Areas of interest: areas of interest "Industrial Building"
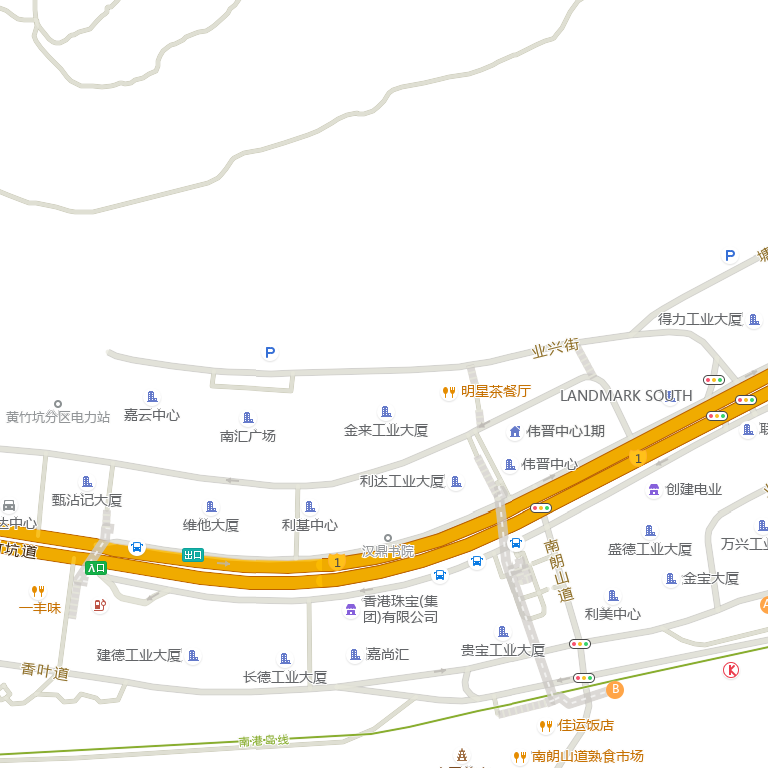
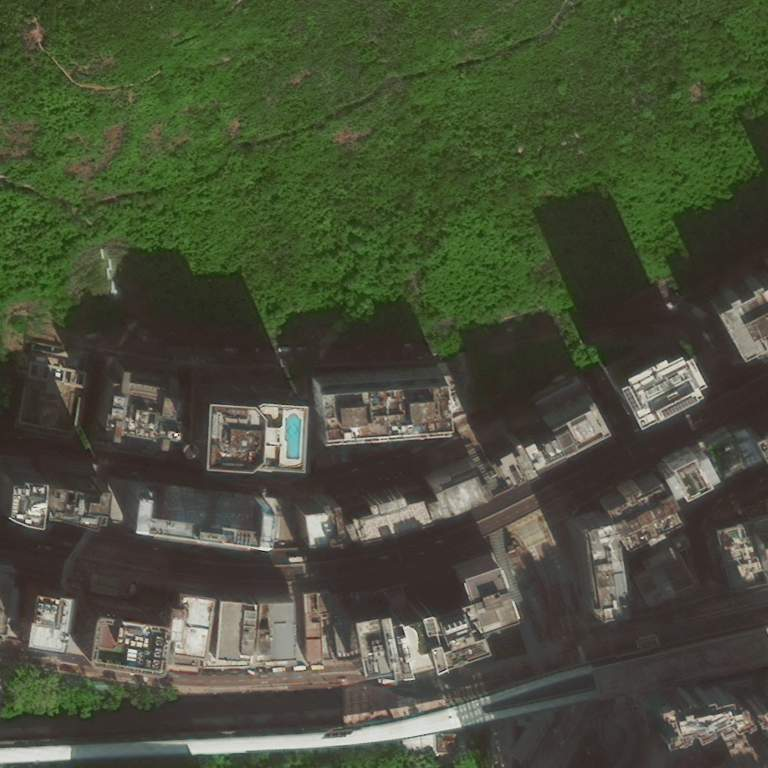